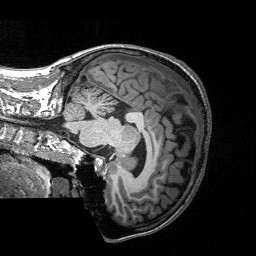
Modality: T1w
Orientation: sagittal
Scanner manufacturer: siemens
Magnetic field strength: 3 T
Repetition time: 2.3 s
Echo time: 0.00226 s